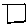
Label: square